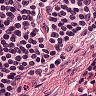
Metastatic tissue present: no